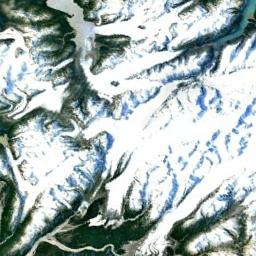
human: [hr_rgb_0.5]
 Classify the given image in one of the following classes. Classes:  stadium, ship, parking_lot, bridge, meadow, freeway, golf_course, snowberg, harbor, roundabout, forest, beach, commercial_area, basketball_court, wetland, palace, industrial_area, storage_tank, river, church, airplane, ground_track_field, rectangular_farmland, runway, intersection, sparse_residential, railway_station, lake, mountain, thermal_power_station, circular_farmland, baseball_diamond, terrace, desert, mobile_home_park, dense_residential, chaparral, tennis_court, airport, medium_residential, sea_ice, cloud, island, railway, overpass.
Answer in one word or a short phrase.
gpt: snowberg